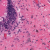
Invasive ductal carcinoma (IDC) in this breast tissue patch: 0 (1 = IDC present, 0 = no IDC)